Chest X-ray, PA view. Patient: 60 years old, sex M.
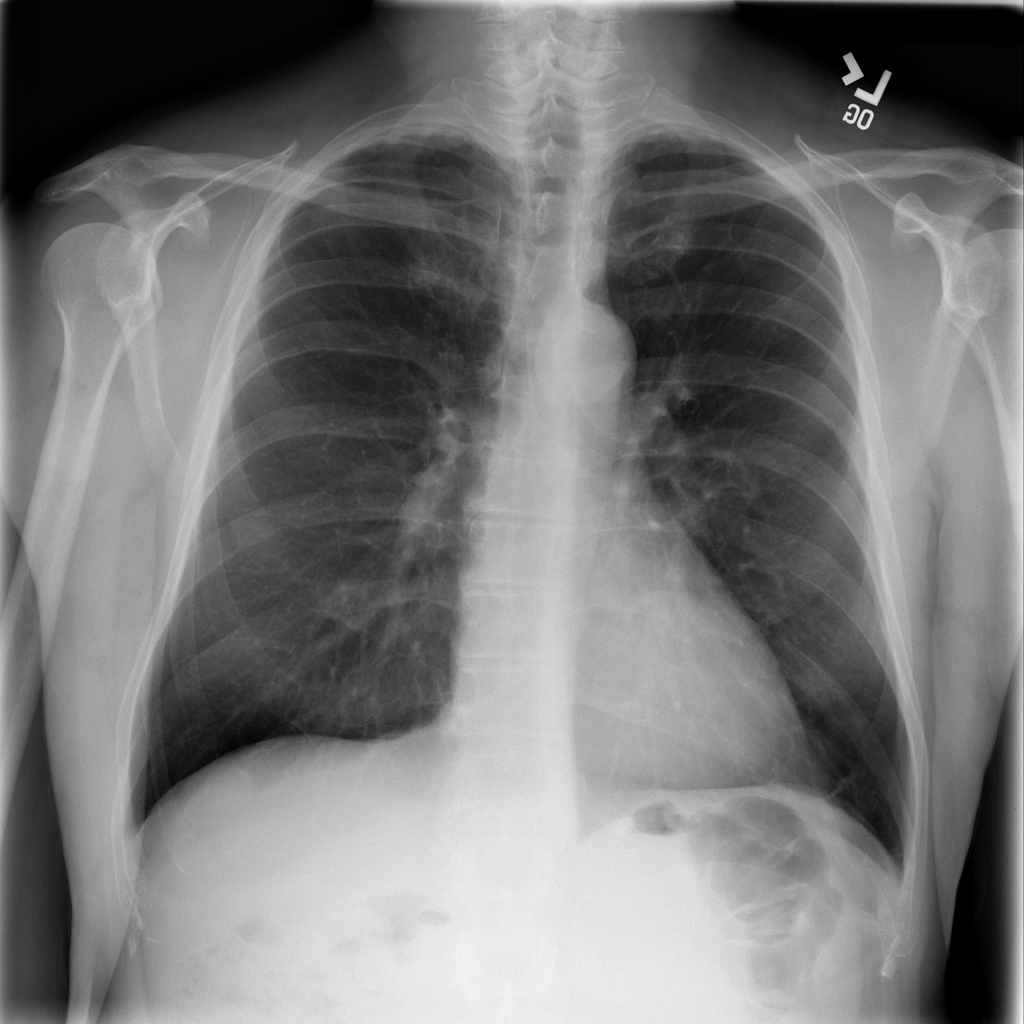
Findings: Emphysema